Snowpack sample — Buffalo Mountain, Silverthorne, Colorado, USA (1/25/25, 10:11 AM MST)
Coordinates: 39.6222, -106.1139
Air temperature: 22 °F
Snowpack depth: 110 cm
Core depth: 10 cm
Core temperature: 46.4 °F
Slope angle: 12°, slope face: 102°
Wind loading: high
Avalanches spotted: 0
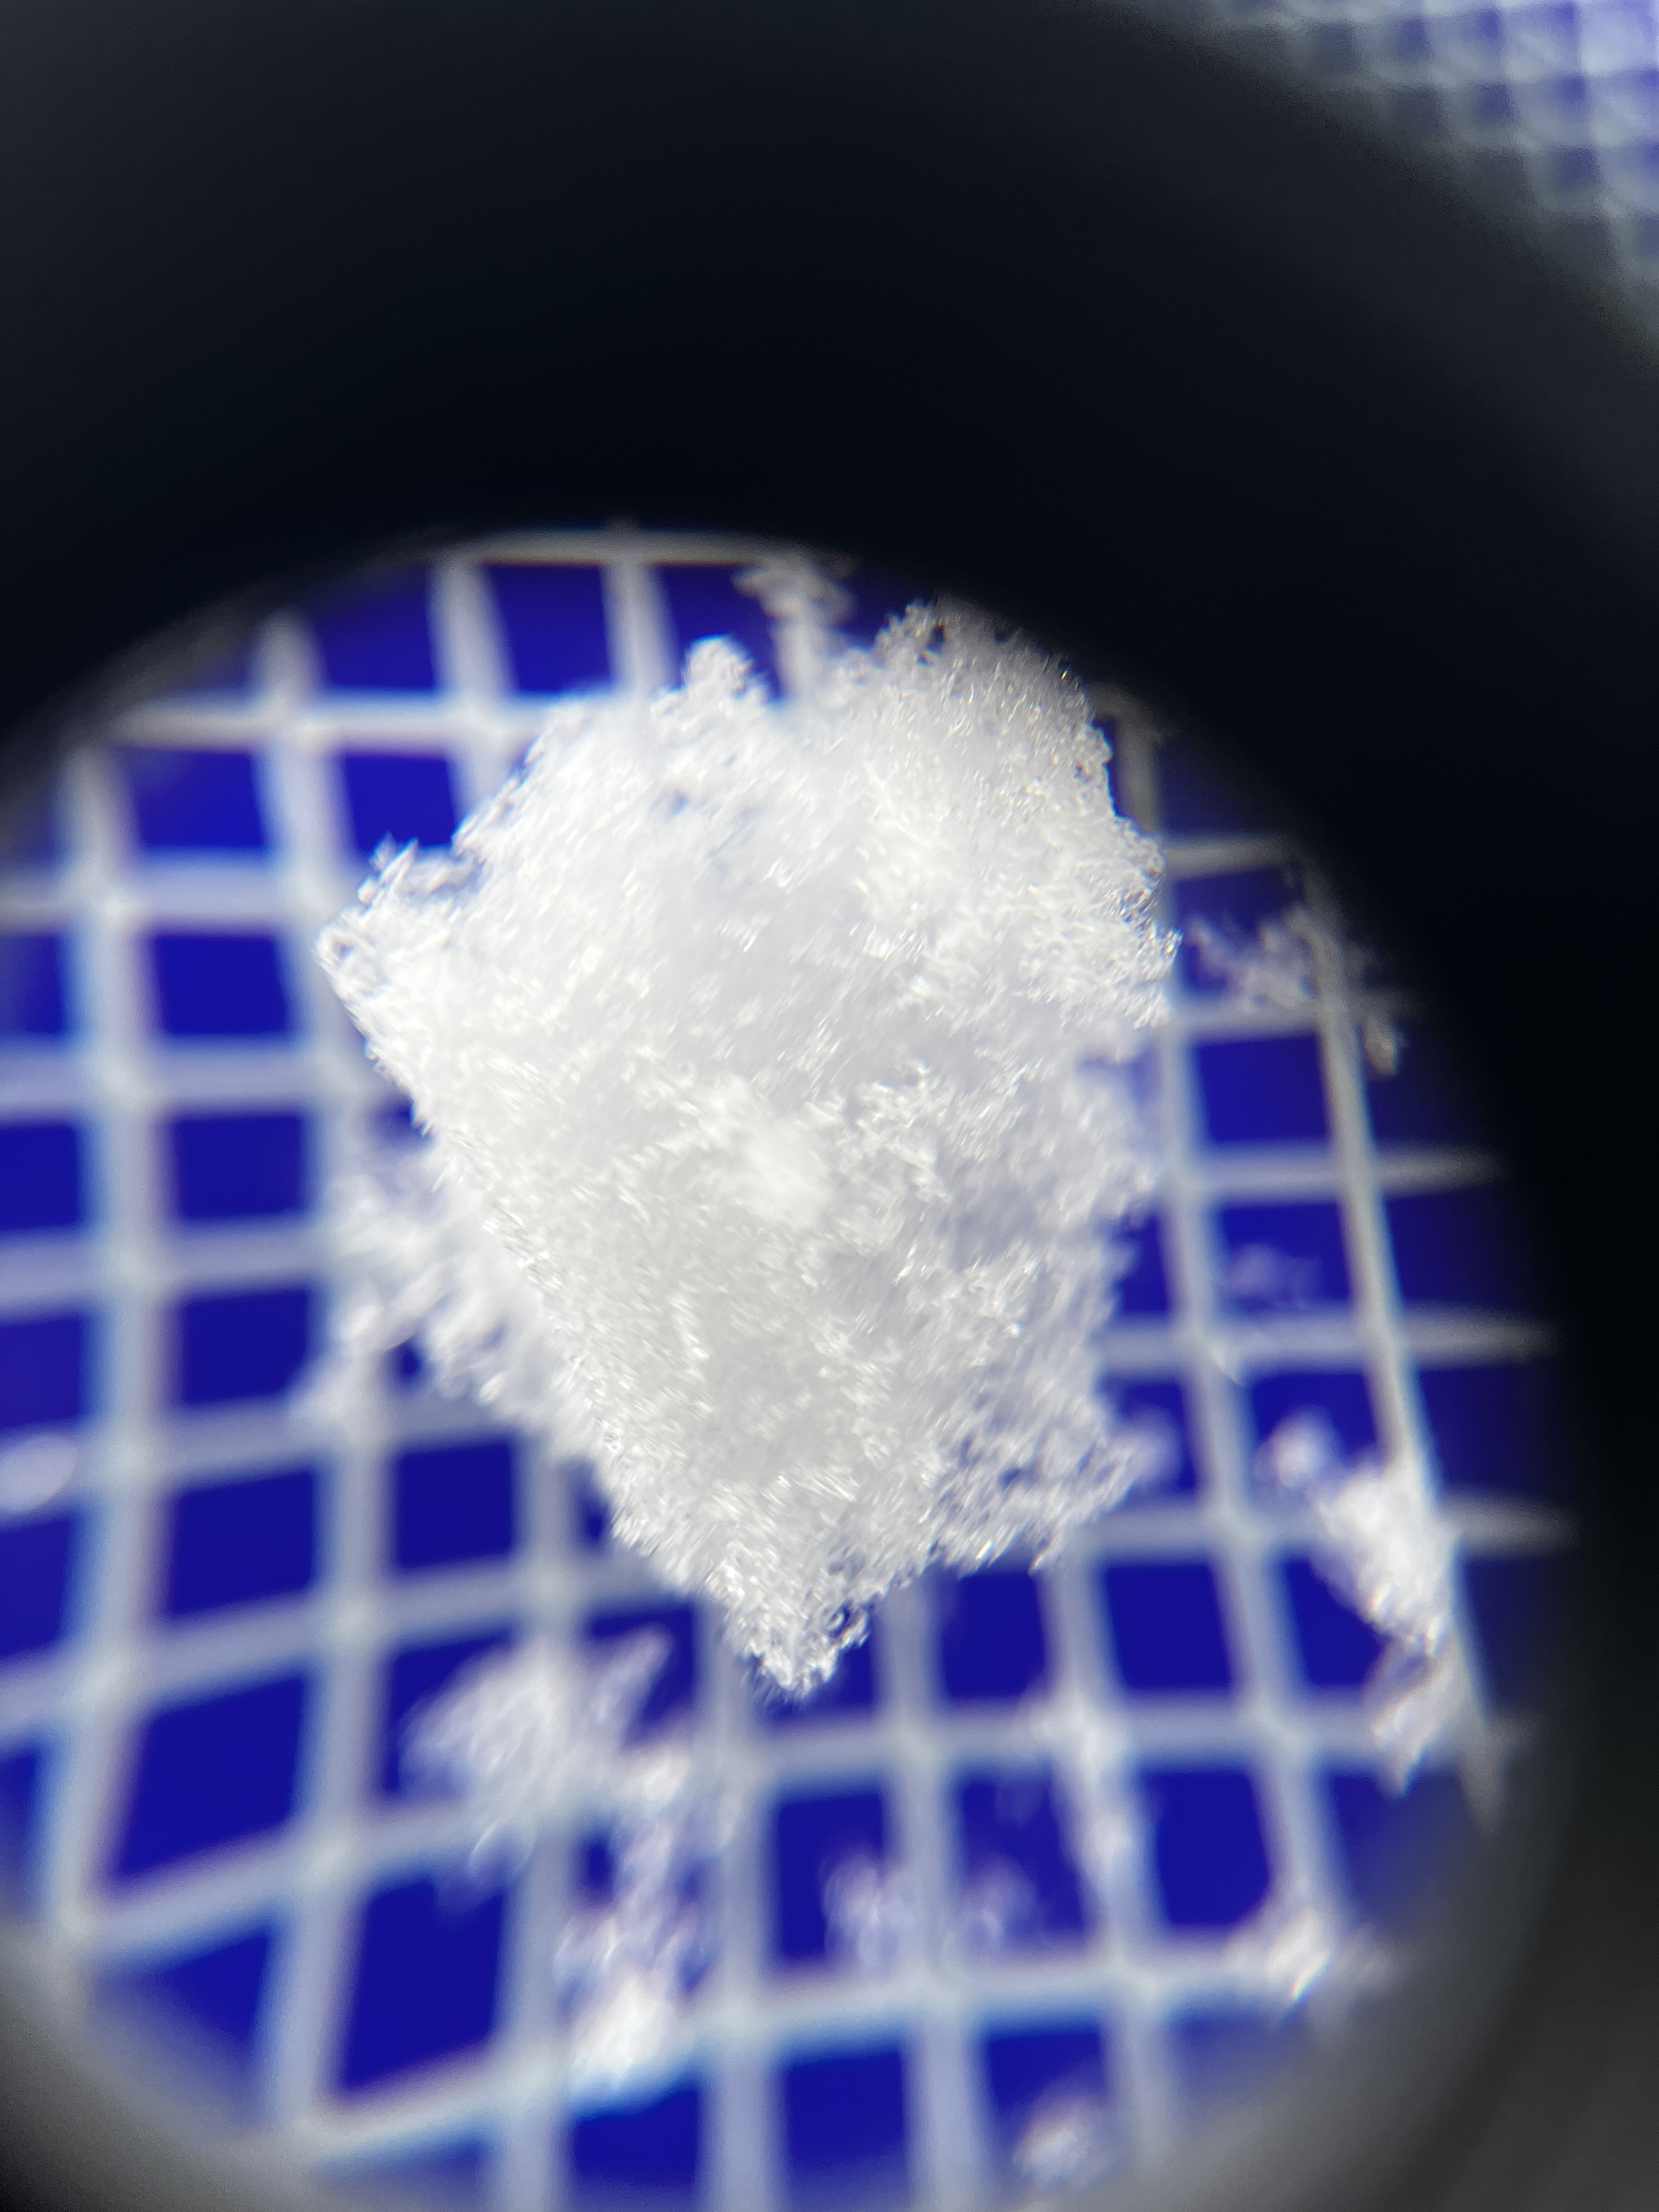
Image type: magnified_profile
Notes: No avalanches nearby, collected on the outskirts of a fire break 15 meters from the treeline, on way to Buffalo and Red Mountain